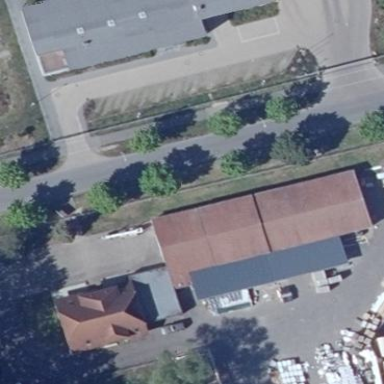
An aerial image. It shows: Gabled building with the roof oriented along its structure.